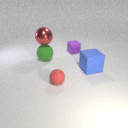
small purple rubber cube to the right of small red rubber sphere